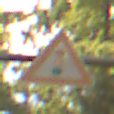
Verkehrszeichen: Lichtzeichenanlage
Umgebung: Outdoor, Nature
Tageszeit: Midday
Wetter: PartlyCloudy
Licht: Natural
Jahreszeit: NotSpecified
Kontrast: LowContrast